【题型】填空题　【知识点】立体几何　【难度】easy
如图，在正四棱柱 \(ABCD-A_1B_1C_1D_1\) 中，\(BD=4\sqrt{2}\)，\(DB_1=9\)，则该正四棱柱的体积为\(\underline{\quad\quad}\)．

\vspace{0.8em} % 行间距统一控制
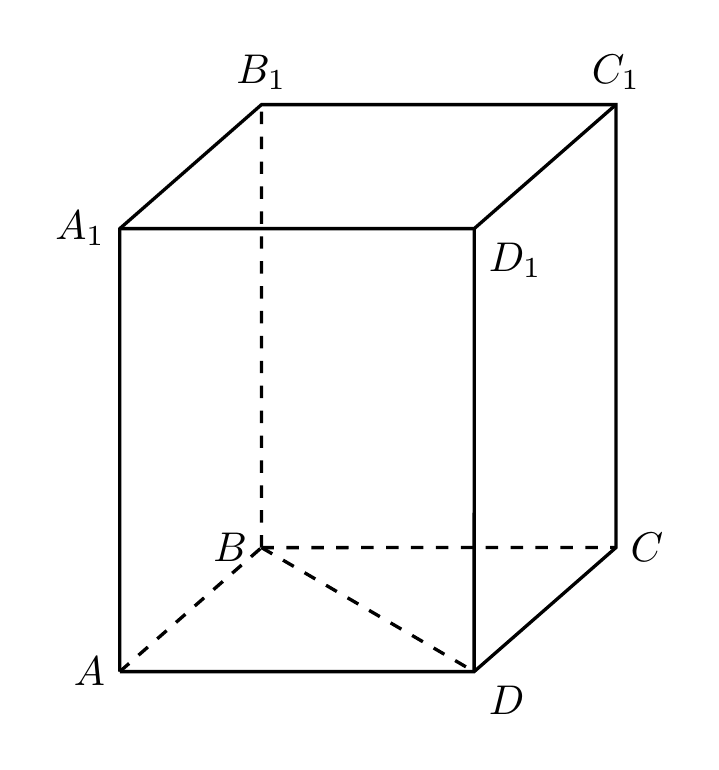
【解答】
【答案】112．

\vspace{0.8em}
【分析】由四棱柱 \(ABCD-A_1B_1C_1D_1\) 为正四棱柱可得底面 \(ABCD\) 为正方形且 \(BB_1 \perp\) 底面 \(ABCD\)，再结合勾股定理求得 \(AB\)，\(BB_1\)，再由棱柱的体积公式即可求得。

\vspace{0.8em}
【解答】解：由题知，底面 \(ABCD\) 为正方形，所以 \(2AB^2 = BD^2 = 32\)，所以 \(AB = 4\)，

因为四棱柱 \(ABCD-A_1B_1C_1D_1\) 为正四棱柱，

所以 \(BB_1 \perp\) 底面 \(ABCD\)，因为 \(BD \subset\) 底面 \(ABCD\)，

所以 \(BB_1 \perp BD\)，所以 \(BB_1^2 + BD^2 = DB_1^2\)，

所以 \(BB_1 = \sqrt{81 - 32} = 7\)，

所以该正四棱柱的体积为 \(4 \times 4 \times 7 = 112\)．

故答案为：112．